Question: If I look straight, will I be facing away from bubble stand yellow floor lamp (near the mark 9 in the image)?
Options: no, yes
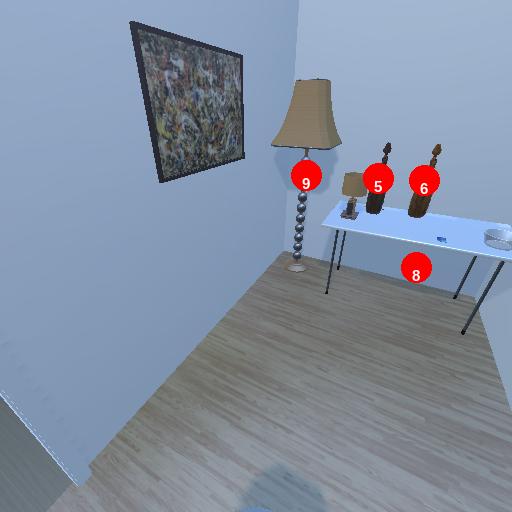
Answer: no